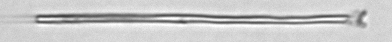
Label: fiber_TAG_external_detritus